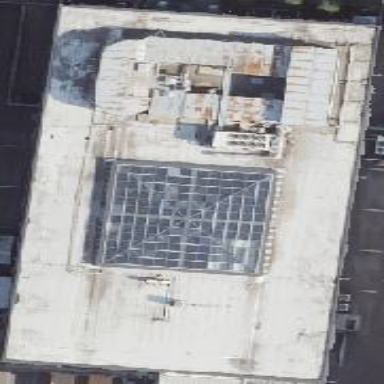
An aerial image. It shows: Commercial building with flat roof.